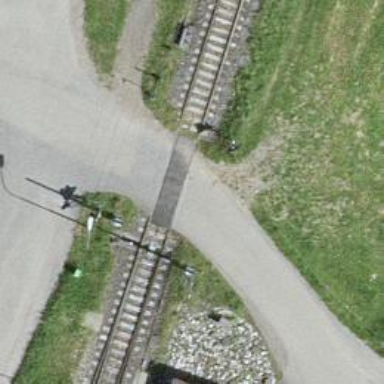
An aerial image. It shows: Single railway track with electrified contact line.